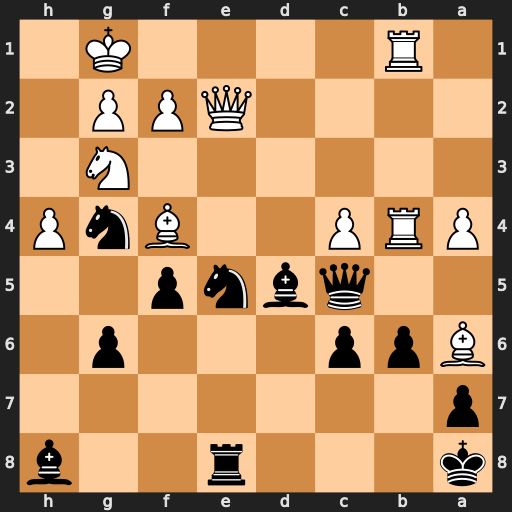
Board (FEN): k3r2b/p7/Bpp3p1/2qbnp2/PRP2BnP/6N1/4QPP1/1R4K1
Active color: b
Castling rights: -
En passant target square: -
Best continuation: Nf3+ Qxf3 Bxf3